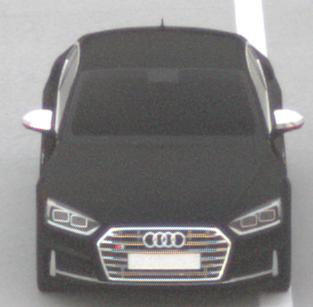
Make: Audi
Model: S5 Sportback
Detailed model: 8T Facelift
Model produced from: 2011
Model produced until: 2016
Doors: 5
Color: black
Road condition: dry road
Daytime: sunrise or sunset
Contrast: low contrast